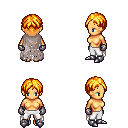
a pixel art fantasy rpg character, female body template, human, tanned skin, gray tattered cape, white pants, light blonde parted hairstyle, metal gloves, metal boots, four views (front, back, left, right), 2x2 character sprite sheet, small pixel art, hard edges, no anti-aliasing